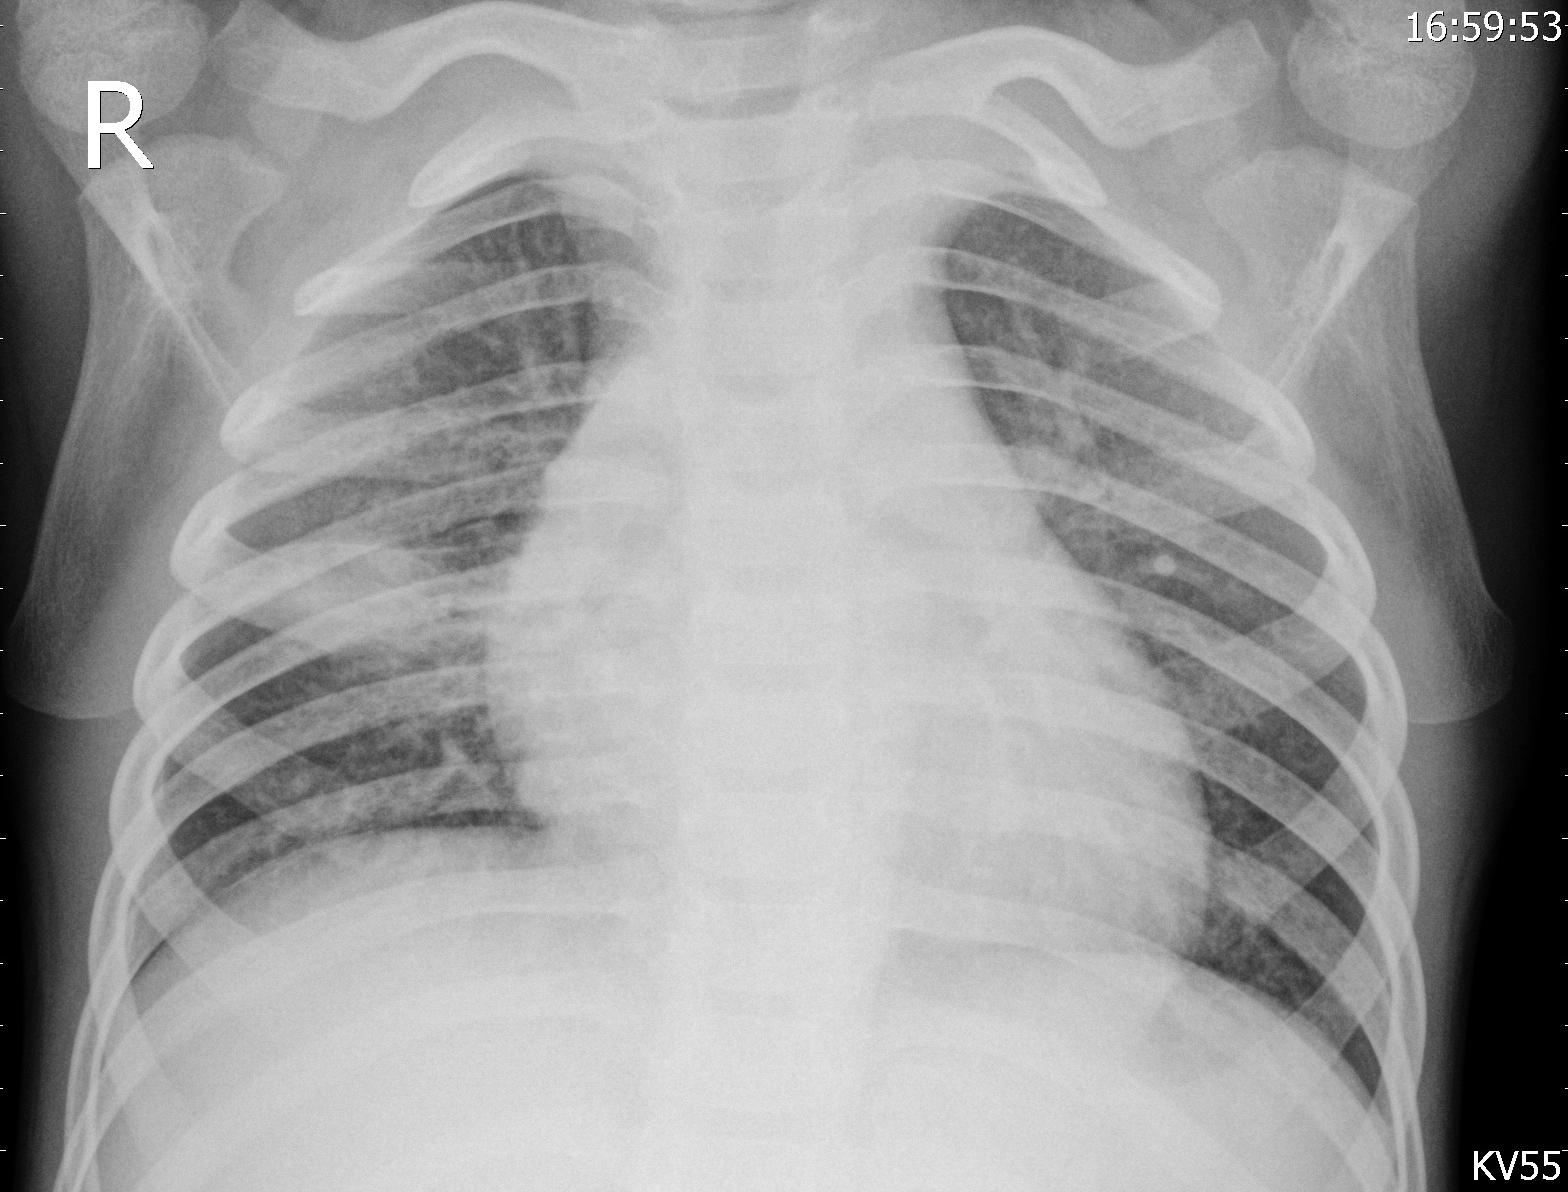
Diagnosis: PNEUMONIA